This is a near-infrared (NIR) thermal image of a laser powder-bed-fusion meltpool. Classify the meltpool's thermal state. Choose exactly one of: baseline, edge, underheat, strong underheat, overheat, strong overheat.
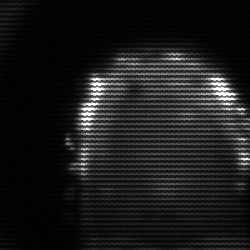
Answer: baseline